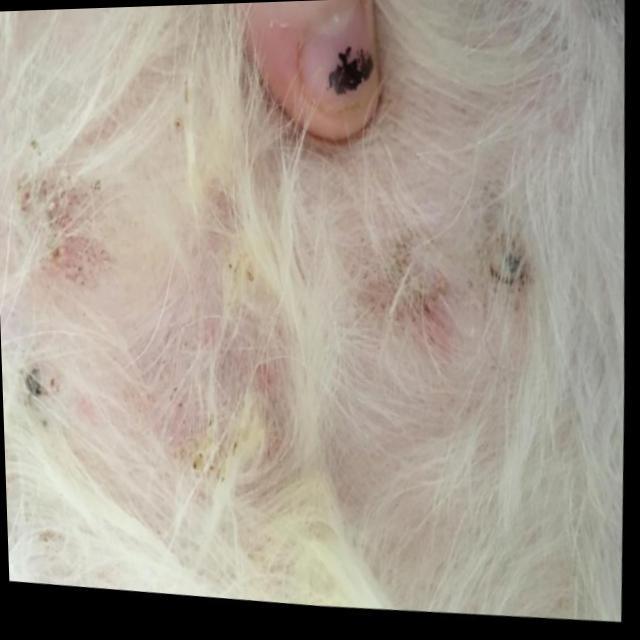
Canine ringworm (Dermatophytosis) — fungal infection caused by Microsporum or Trichophyton. Presents with circular alopecia, scaling, crusting, and broken hairs.